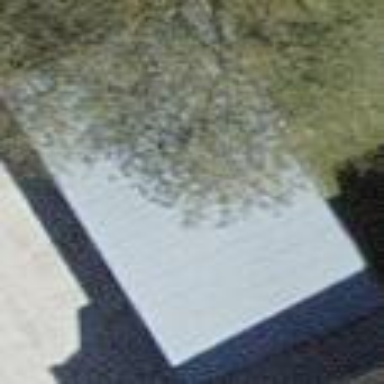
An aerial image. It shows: Garage.